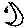
Label: moon